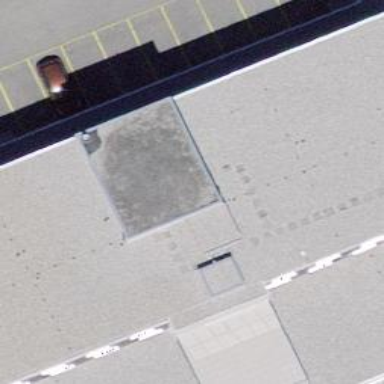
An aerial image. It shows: Hotel building with flat roof.